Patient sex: M
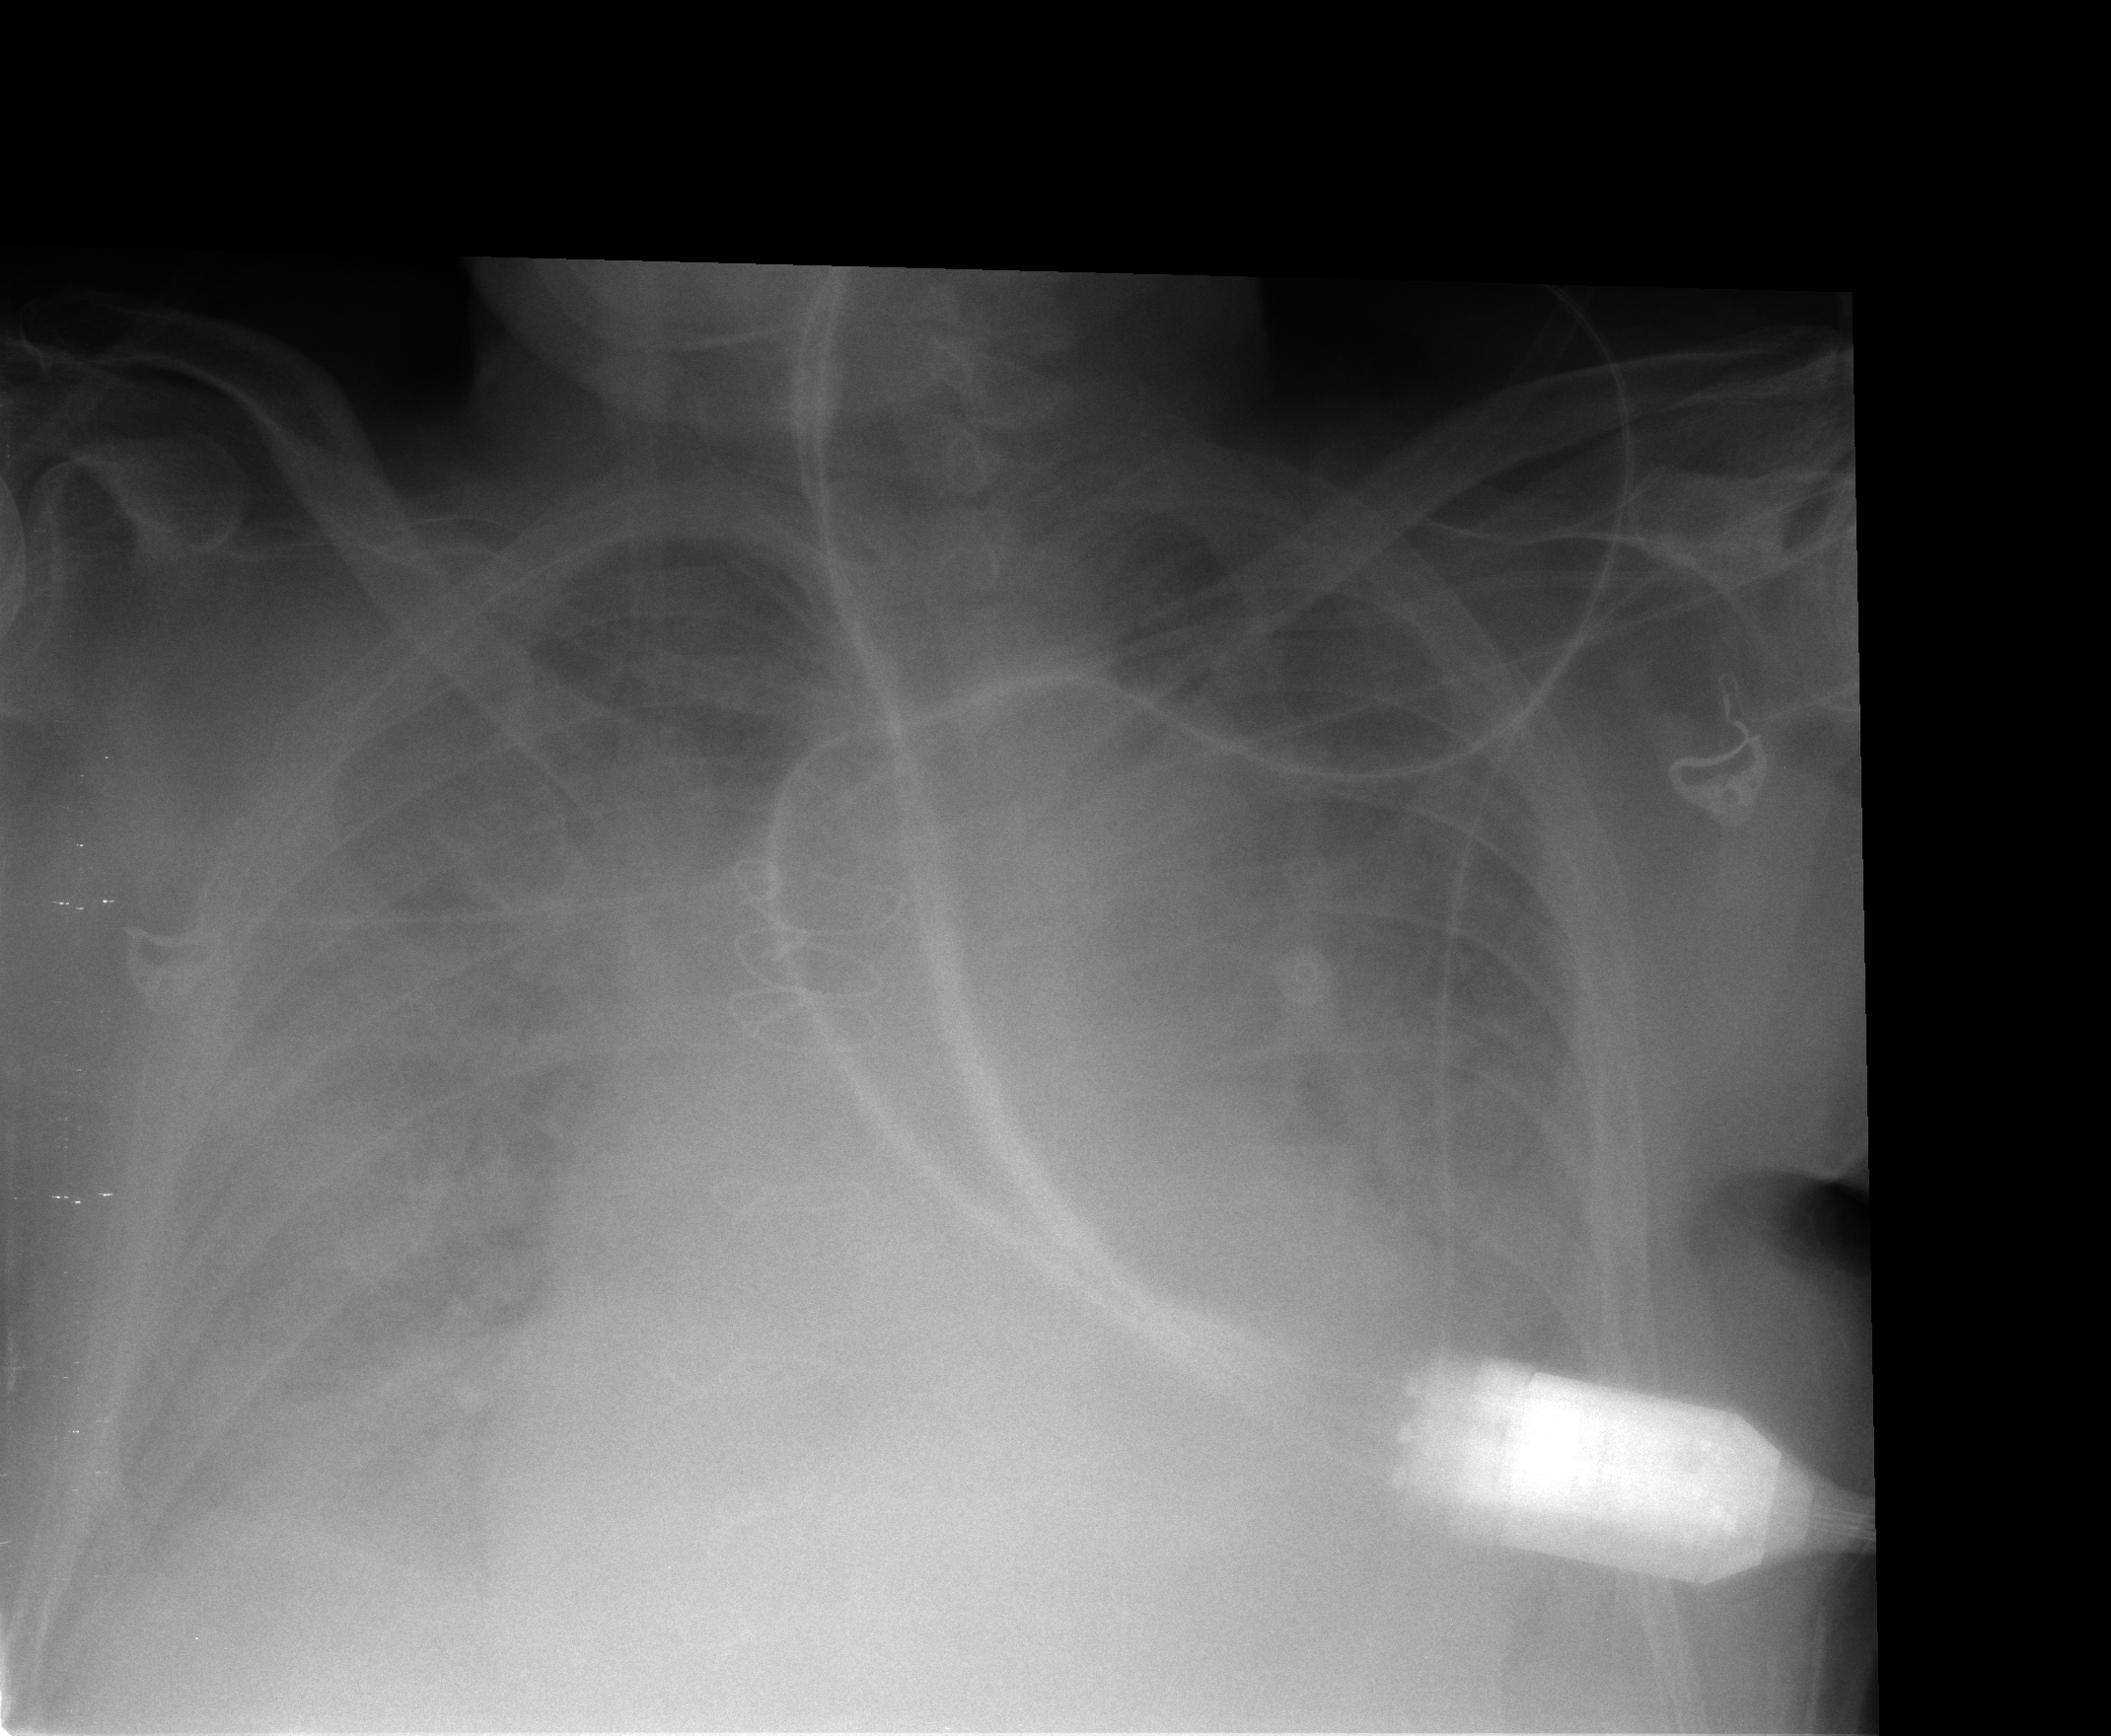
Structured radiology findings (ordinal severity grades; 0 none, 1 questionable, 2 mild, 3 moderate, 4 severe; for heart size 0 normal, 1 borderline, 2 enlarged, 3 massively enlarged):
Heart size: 2
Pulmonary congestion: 2
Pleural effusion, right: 3
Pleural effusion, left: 3
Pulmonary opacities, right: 1
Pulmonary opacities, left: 2
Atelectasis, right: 2
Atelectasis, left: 2